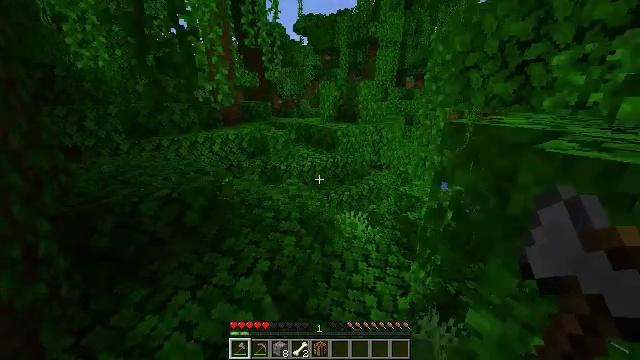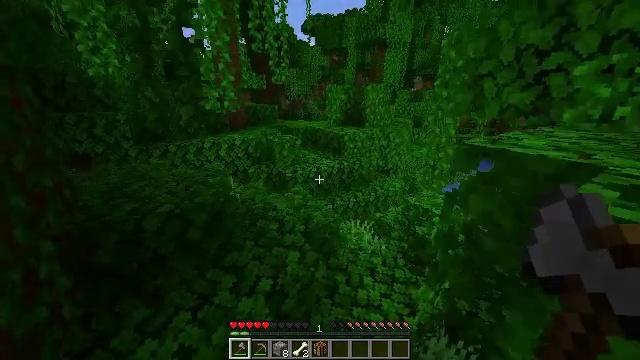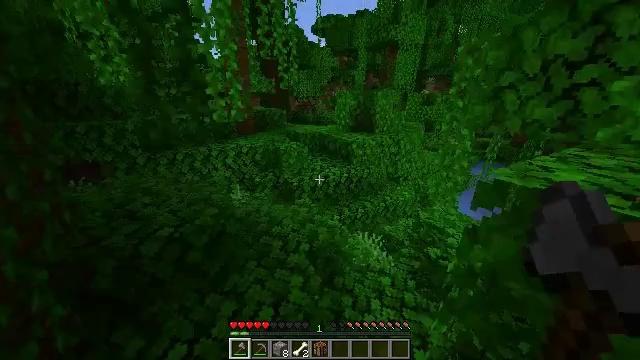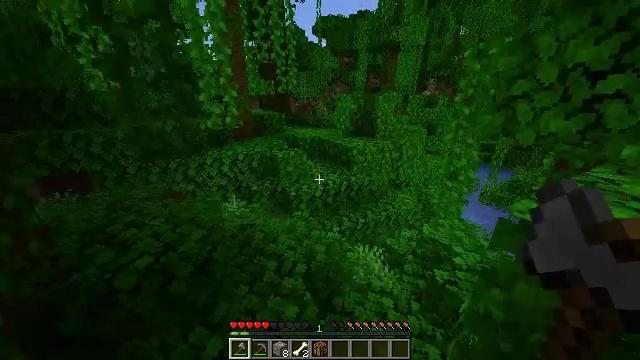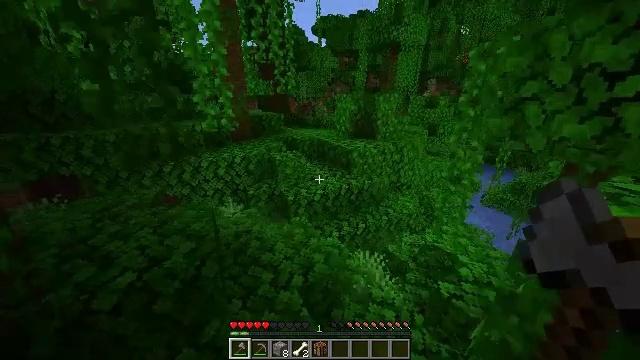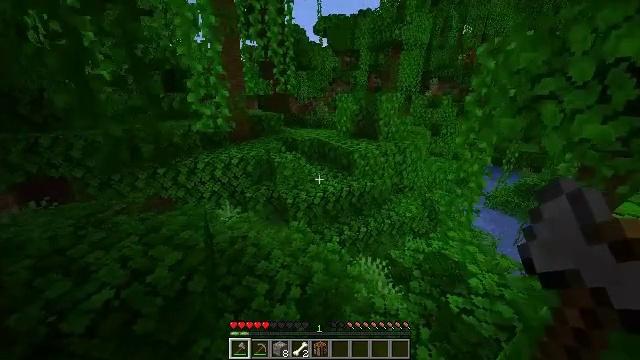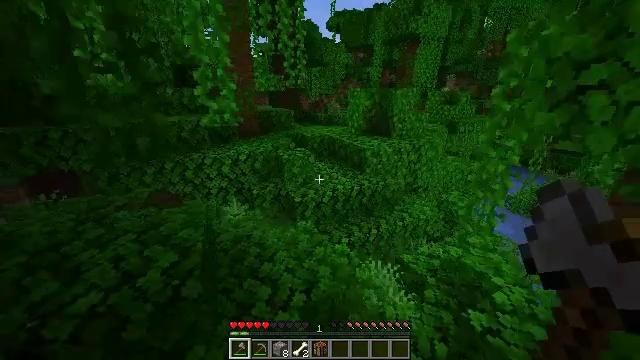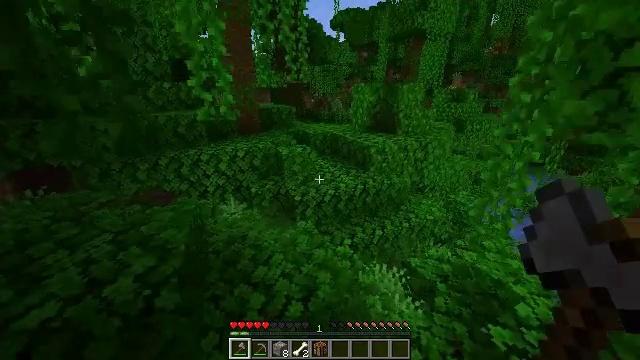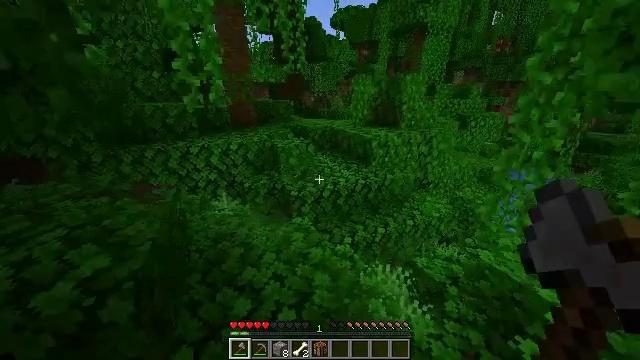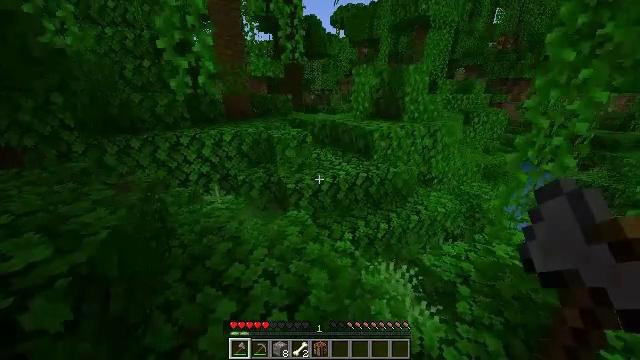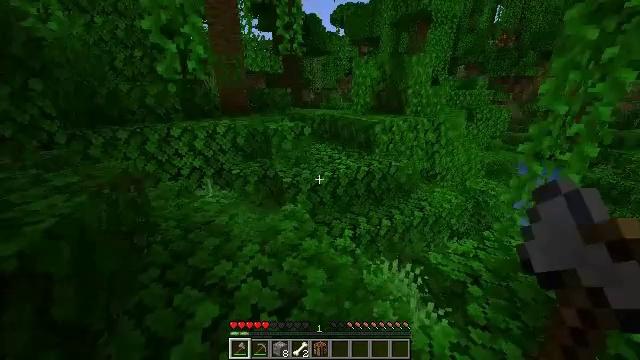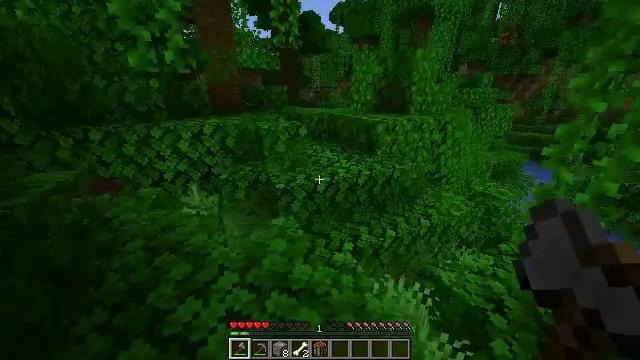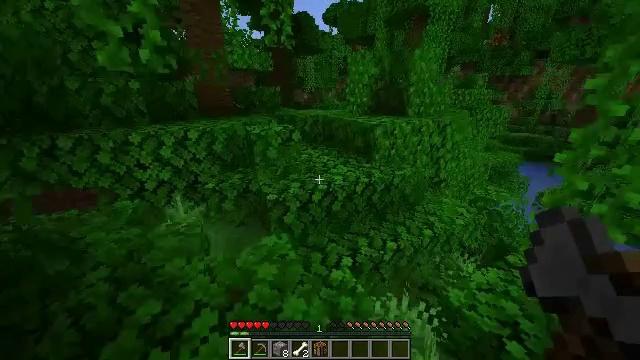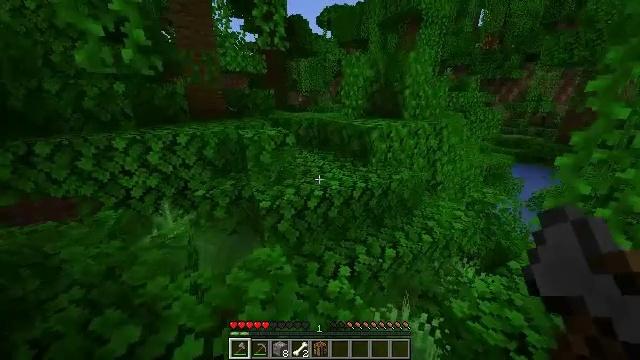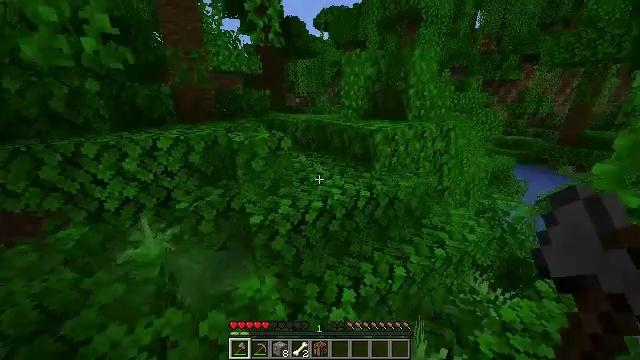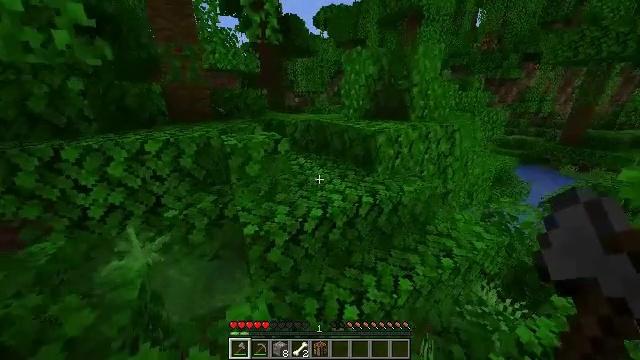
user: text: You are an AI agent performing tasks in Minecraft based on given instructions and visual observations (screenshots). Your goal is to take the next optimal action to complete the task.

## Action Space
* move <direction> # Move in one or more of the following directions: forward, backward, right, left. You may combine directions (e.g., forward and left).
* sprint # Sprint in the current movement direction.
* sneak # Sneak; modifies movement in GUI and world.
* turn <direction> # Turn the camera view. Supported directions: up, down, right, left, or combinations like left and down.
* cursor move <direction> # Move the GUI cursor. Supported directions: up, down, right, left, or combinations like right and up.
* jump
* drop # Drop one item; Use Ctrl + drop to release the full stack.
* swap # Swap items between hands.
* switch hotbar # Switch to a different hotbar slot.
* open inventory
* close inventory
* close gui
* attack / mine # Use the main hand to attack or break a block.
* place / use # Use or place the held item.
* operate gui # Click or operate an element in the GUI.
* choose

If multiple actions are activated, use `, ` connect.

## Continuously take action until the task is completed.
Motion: motion action
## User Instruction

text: Harvest melon from the farm.
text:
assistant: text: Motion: move forward, sprint, turn left, jump
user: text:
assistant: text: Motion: move forward, sprint, turn left, jump
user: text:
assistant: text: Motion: move forward, sprint, jump
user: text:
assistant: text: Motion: move forward, sprint, jump
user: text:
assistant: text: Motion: move forward, sprint, jump
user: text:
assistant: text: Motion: move forward, sprint, turn left, jump
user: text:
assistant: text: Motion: move forward, sprint, jump
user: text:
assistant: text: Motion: move forward, sprint, jump
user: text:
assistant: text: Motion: move forward, sprint, jump
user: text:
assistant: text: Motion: move forward, sprint
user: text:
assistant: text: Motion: move forward, sprint
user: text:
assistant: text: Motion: move forward, sprint, turn right
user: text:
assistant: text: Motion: move forward, sprint, turn right
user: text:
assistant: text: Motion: move forward, sprint
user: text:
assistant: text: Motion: move forward, sprint
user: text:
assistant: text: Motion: move forward, sprint, jump
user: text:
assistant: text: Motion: move forward, sprint, jump
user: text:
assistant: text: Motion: move forward, sprint, jump
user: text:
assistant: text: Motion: move forward, sprint, jump
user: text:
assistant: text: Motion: move forward, sprint, jump
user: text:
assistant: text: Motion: move forward, sprint, jump
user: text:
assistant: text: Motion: move forward, sprint, jump
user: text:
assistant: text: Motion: move forward, sprint, jump
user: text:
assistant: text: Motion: move forward, sprint, turn left, jump
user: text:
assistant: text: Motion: move forward, sprint, turn left, jump
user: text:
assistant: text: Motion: move forward, sprint, turn left
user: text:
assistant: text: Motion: move forward, sprint, jump
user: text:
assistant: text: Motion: move forward, sprint, jump
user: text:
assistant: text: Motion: move forward, sprint, jump
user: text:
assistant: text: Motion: move forward, sprint, jump